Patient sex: M
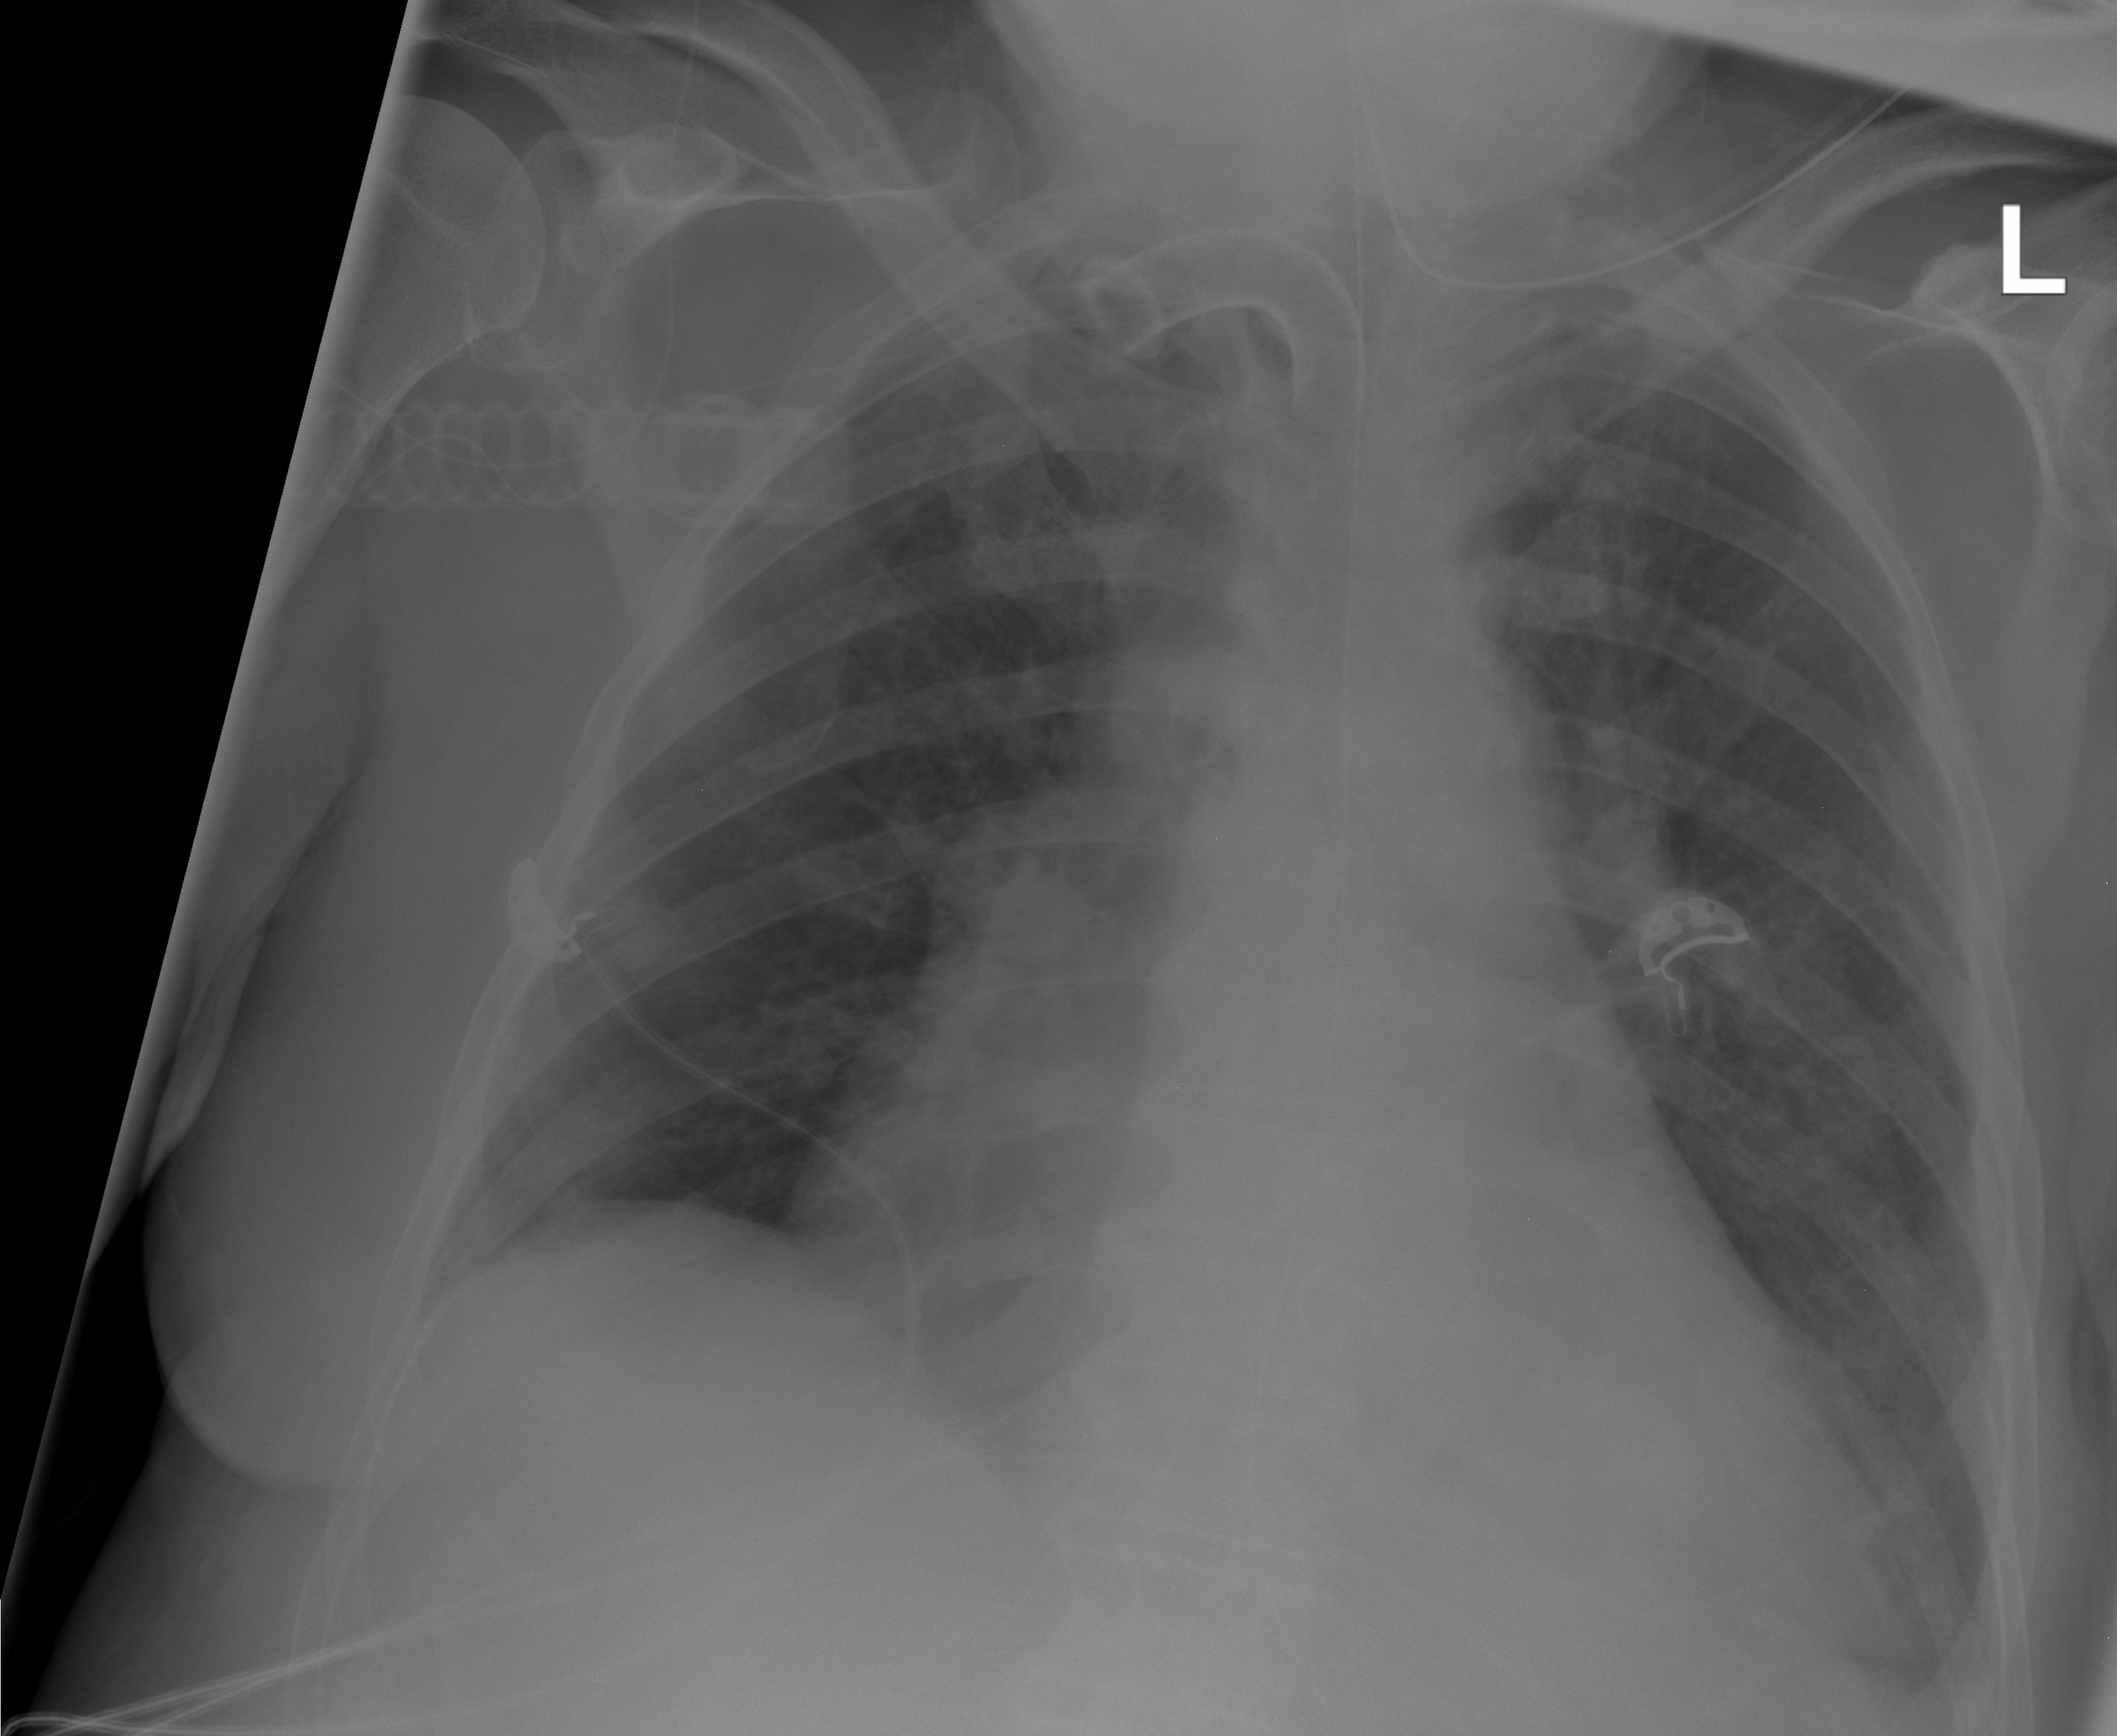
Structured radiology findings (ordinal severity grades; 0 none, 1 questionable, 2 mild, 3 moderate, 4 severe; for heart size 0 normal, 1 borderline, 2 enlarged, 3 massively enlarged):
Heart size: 2
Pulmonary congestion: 0
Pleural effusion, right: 1
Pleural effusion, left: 2
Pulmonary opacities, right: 0
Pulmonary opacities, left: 0
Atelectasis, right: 1
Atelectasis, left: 2